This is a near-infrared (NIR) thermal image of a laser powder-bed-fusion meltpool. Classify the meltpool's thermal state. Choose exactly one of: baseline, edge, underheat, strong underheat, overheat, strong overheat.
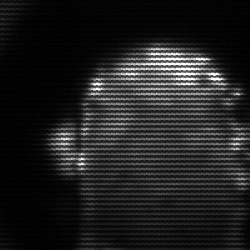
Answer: baseline